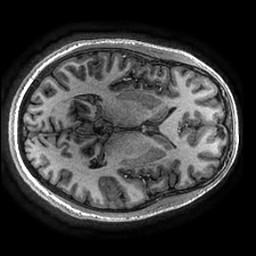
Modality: T1w
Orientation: axial
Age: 32
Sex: female
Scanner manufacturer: ge
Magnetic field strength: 3 T
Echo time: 0.002736 s